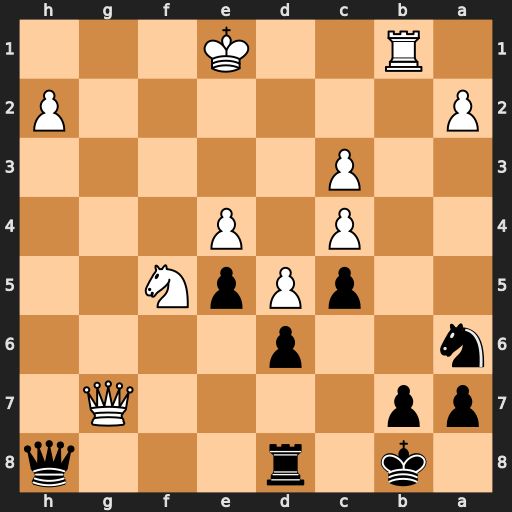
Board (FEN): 1k1r3q/pp4Q1/n2p4/2pPpN2/2P1P3/2P5/P6P/1R2K3
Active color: b
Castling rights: -
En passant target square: -
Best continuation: Qxg7 Nxg7 Rg8 Kf2 Rxg7